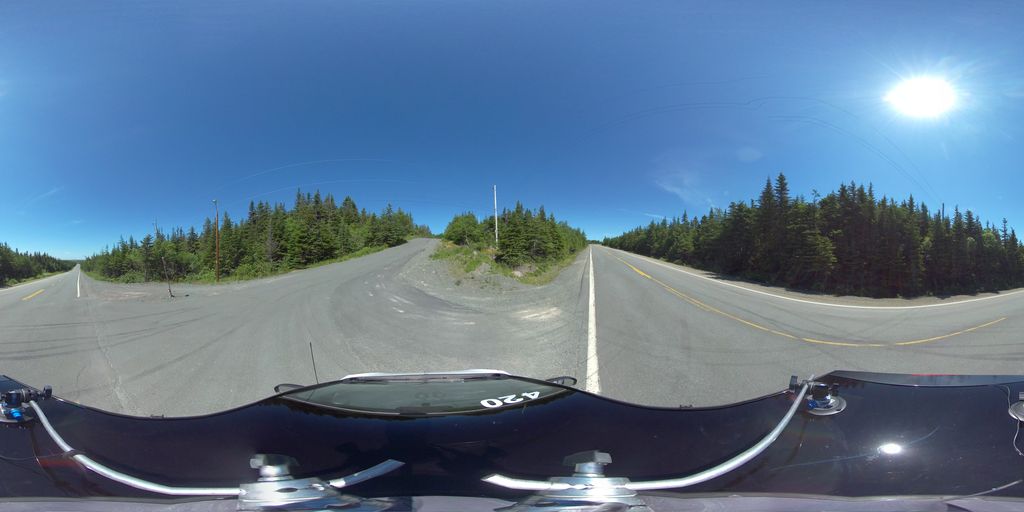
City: st_johns